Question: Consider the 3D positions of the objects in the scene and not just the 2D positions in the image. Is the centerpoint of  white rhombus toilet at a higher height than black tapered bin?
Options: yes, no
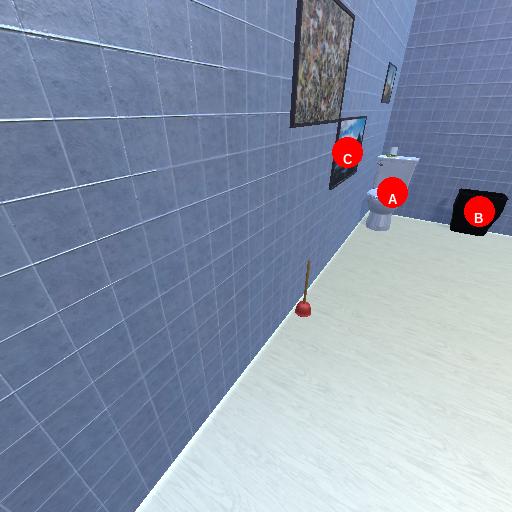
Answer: yes